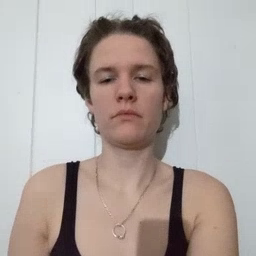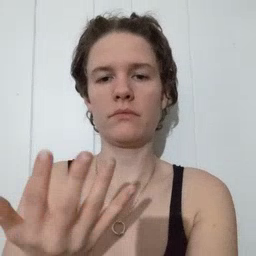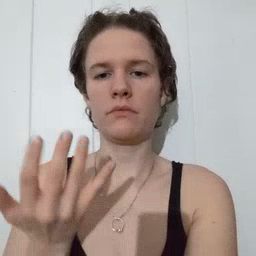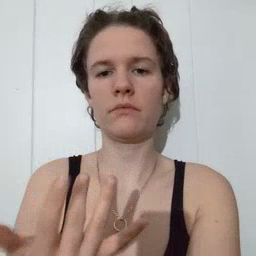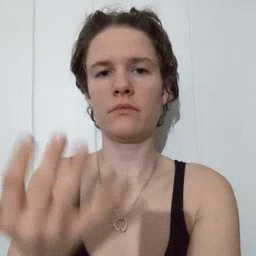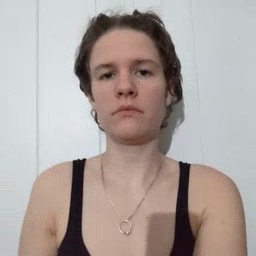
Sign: wait